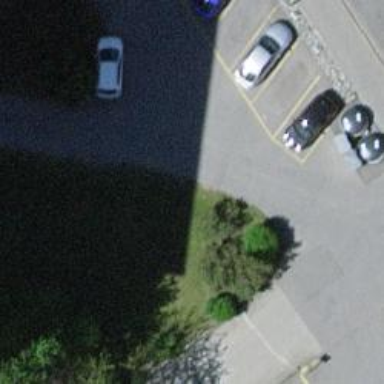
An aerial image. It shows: Road serving as parking aisle.